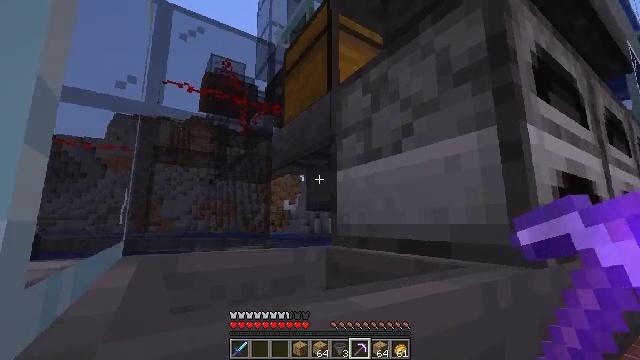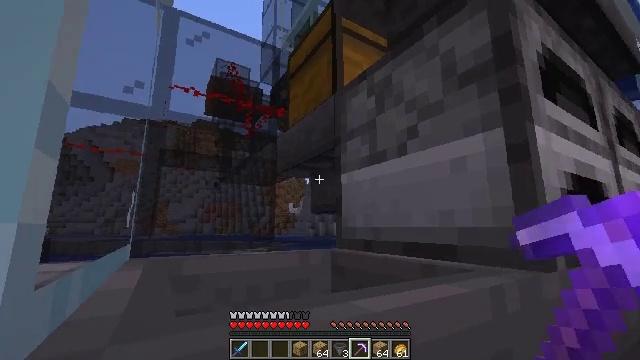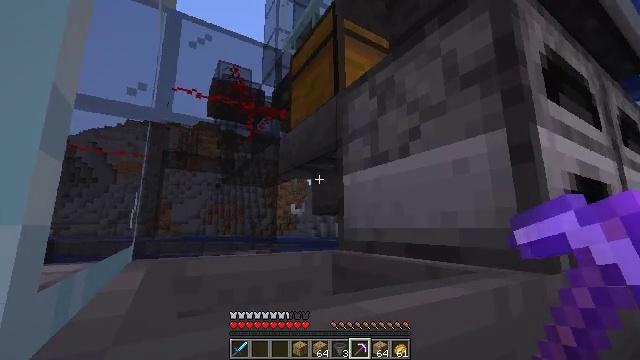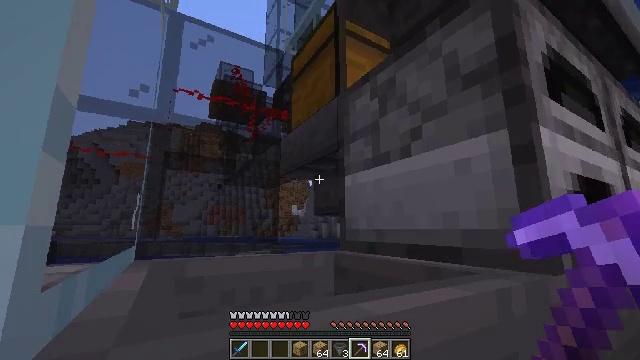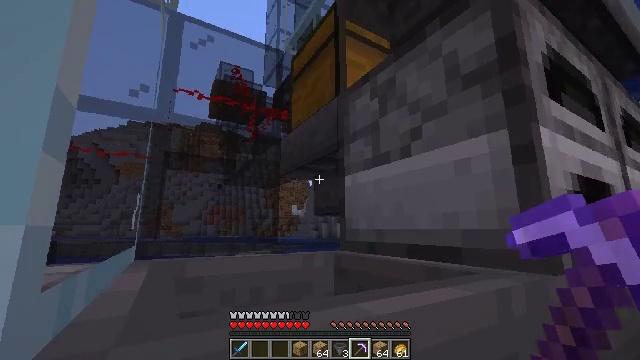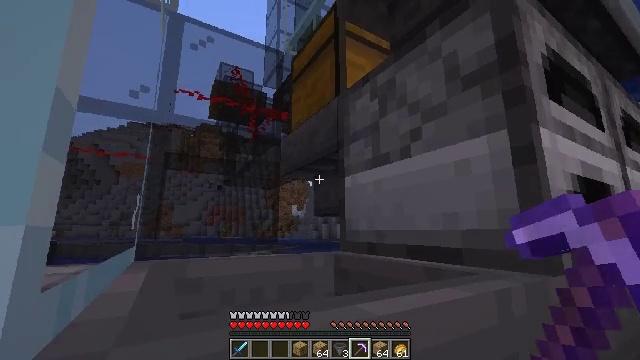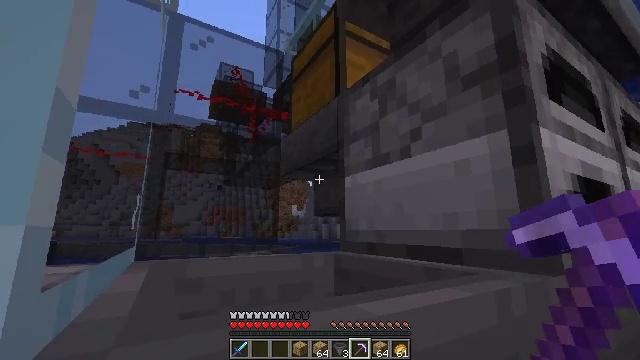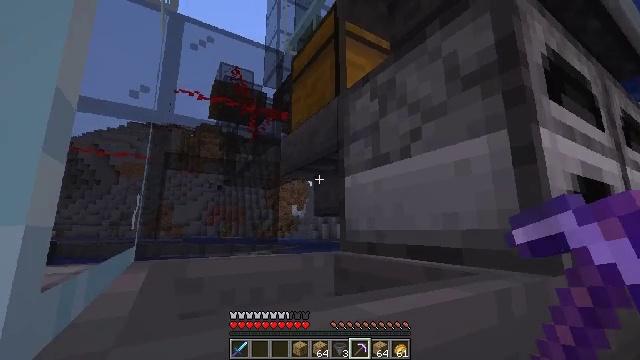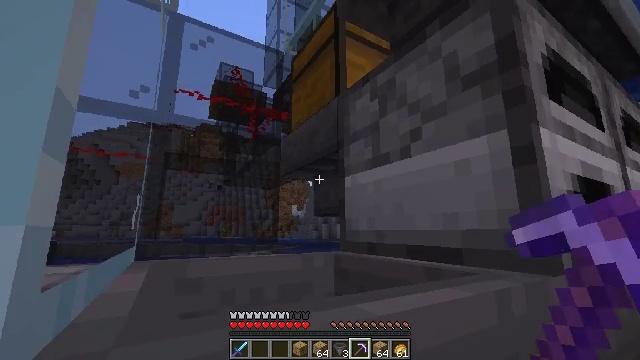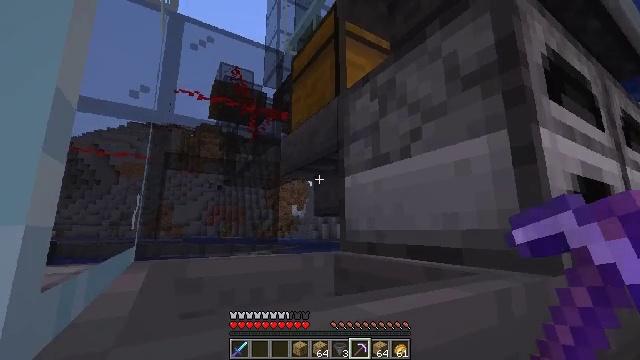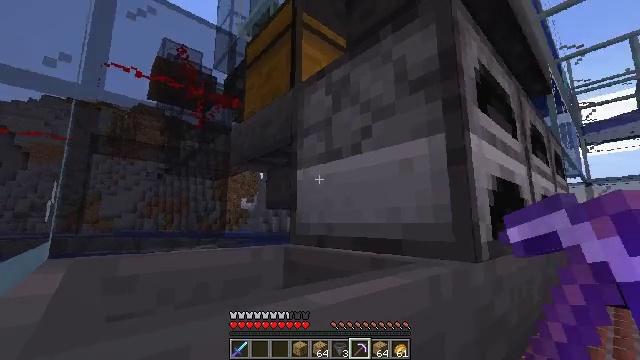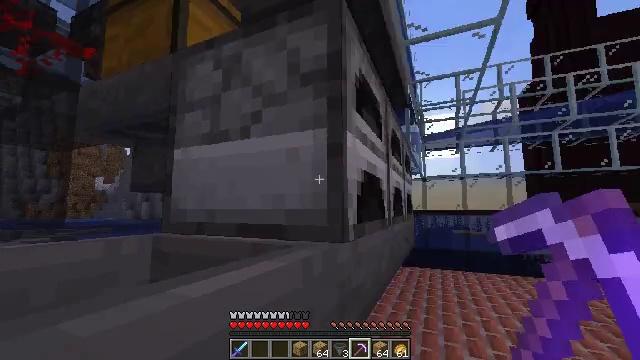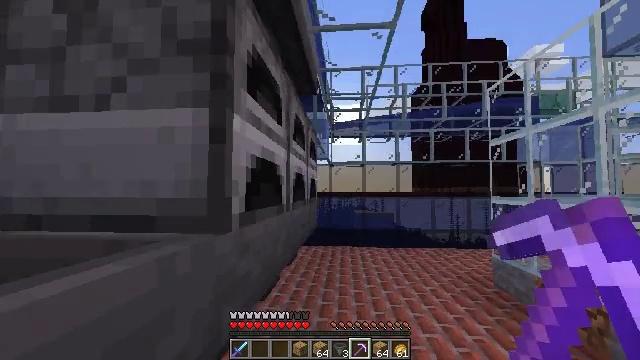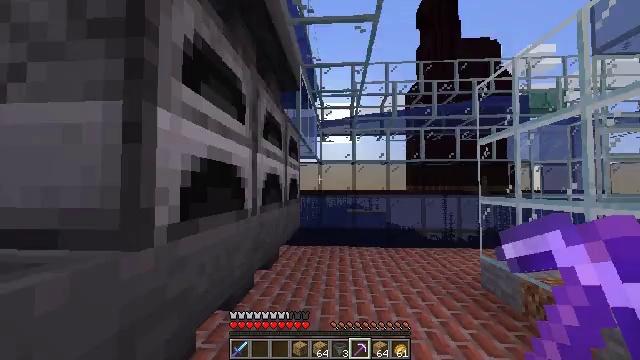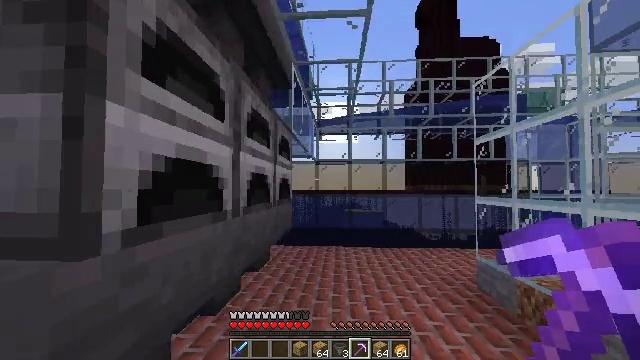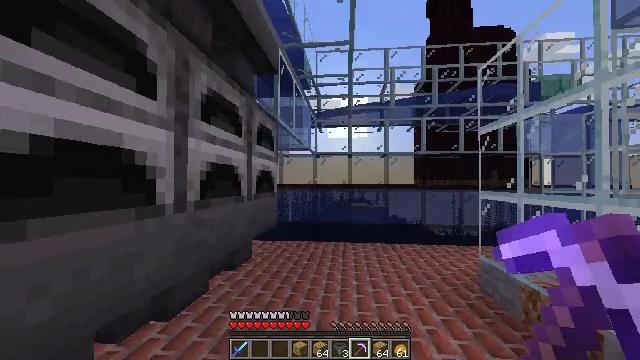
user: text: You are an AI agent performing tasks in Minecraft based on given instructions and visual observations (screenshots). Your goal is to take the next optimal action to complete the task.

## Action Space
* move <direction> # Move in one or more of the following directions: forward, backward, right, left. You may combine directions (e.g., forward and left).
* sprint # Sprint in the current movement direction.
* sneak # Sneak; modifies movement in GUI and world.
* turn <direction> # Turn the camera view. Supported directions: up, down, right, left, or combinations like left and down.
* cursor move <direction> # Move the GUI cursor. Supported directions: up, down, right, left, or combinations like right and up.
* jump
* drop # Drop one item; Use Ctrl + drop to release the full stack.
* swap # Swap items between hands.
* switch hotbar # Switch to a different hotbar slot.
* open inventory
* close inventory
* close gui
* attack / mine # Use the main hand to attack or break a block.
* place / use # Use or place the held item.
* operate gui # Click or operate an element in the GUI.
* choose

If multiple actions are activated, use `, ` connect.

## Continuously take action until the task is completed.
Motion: motion action
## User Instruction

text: Get the hopper into inventory.
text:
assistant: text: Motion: turn left
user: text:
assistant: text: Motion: no_op
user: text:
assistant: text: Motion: no_op
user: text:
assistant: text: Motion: no_op
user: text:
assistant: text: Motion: no_op
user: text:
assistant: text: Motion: no_op
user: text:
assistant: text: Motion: no_op
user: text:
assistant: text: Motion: no_op
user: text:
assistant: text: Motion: no_op
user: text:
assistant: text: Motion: turn right and down
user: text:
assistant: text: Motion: move right, turn right and down
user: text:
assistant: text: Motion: move forward and move right, turn right and down
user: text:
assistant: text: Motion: move forward and move right, turn right
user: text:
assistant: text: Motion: move forward and move right
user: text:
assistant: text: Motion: move forward and move right, turn left and down
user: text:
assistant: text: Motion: move forward and move right, turn left and down
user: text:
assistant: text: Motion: move forward and move right, turn left and down
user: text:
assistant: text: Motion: move forward and move right, turn left
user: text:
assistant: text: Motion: move forward and move right, turn left and down
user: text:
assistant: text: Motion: move forward and move right, turn left
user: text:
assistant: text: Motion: move forward and move right, turn left
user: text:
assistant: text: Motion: move forward and move right, turn left
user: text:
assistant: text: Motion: move forward and move right, turn left
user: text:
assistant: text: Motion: move forward and move right, turn left
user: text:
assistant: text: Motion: move forward and move right, turn left
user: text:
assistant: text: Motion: move forward and move right, turn left
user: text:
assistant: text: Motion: move forward and move right, turn left
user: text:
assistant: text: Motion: move forward and move right, turn left
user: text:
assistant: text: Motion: move forward and move right
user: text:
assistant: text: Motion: move forward and move right, turn left